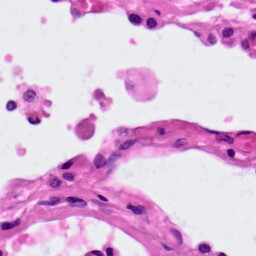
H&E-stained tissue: Lung